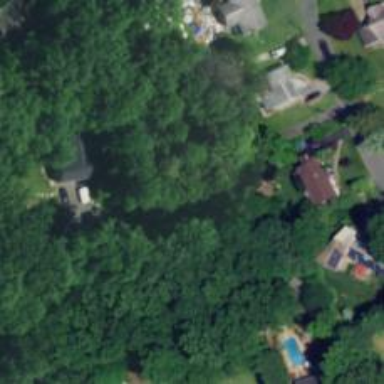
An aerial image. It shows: Driveway.